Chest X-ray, PA view. Patient: 23 years old, sex F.
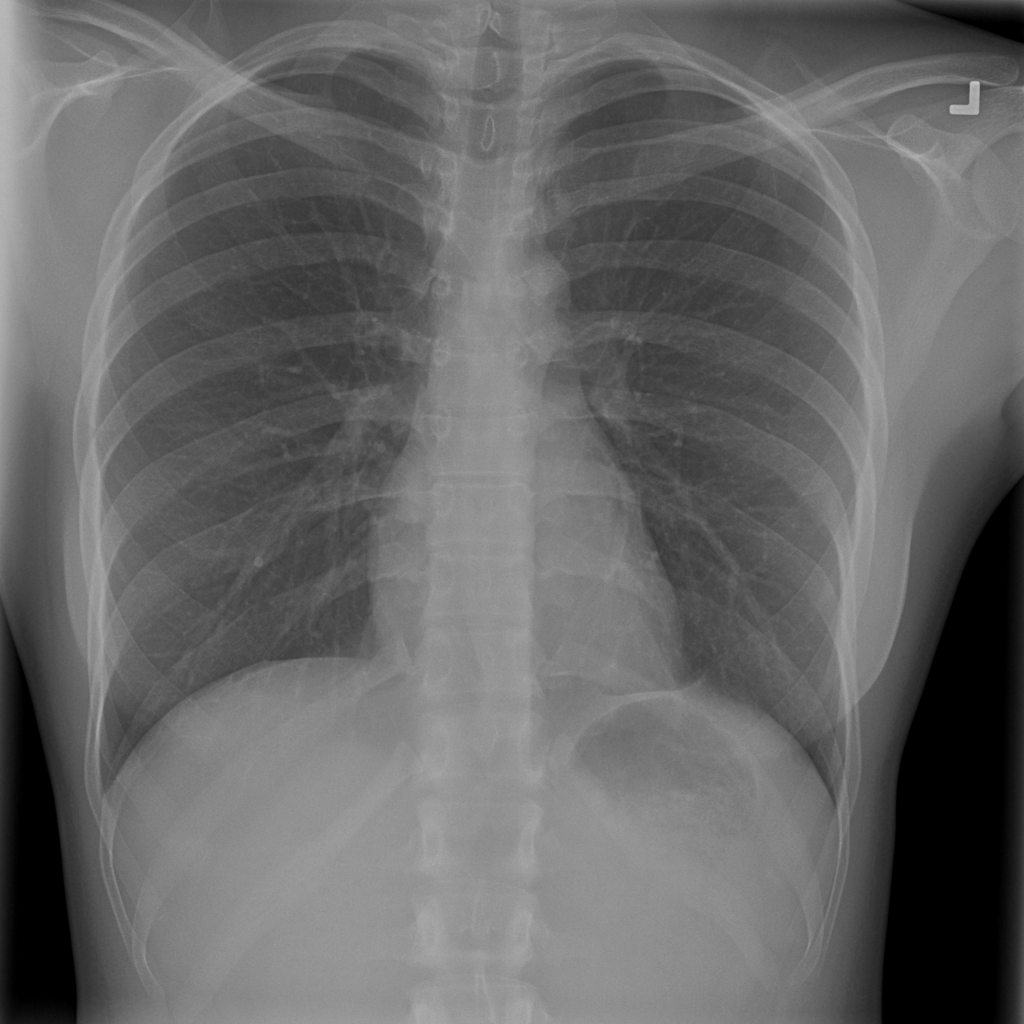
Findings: No Finding